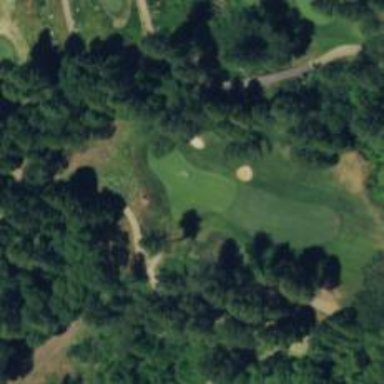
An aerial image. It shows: Golf hole.